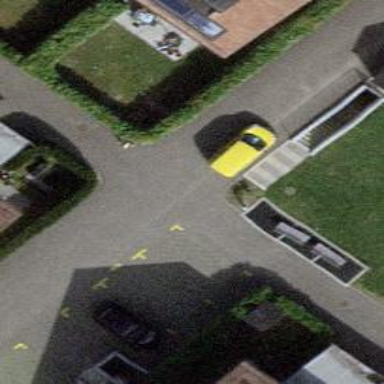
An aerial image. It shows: Living street.